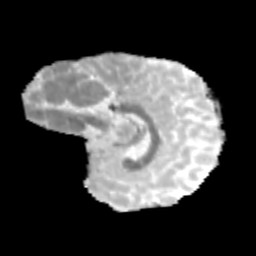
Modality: MD
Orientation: sagittal
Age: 10
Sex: female
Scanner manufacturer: siemens
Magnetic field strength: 3 T
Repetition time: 3.8 s
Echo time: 0.07 s